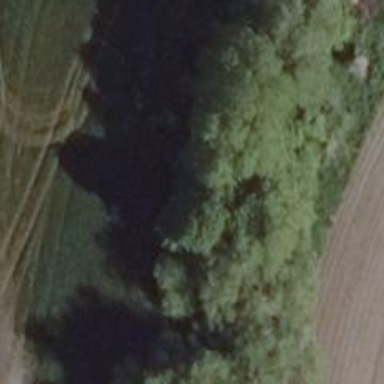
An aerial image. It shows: Row of trees in natural setting.